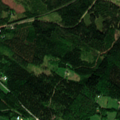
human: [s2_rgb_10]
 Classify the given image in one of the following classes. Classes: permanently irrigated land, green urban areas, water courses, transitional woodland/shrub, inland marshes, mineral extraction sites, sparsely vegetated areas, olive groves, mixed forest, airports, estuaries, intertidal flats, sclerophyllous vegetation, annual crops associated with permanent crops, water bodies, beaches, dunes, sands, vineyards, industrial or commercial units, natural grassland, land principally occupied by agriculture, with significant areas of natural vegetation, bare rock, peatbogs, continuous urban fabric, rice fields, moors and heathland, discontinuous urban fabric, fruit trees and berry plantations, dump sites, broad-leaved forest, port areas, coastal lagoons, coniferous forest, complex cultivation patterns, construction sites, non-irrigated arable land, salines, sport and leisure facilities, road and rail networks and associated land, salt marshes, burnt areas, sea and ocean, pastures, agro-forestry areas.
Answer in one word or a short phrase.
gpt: non-irrigated arable land, land principally occupied by agriculture, with significant areas of natural vegetation, coniferous forest, mixed forest, transitional woodland/shrub